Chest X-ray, AP view. Patient: 58 years old, sex F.
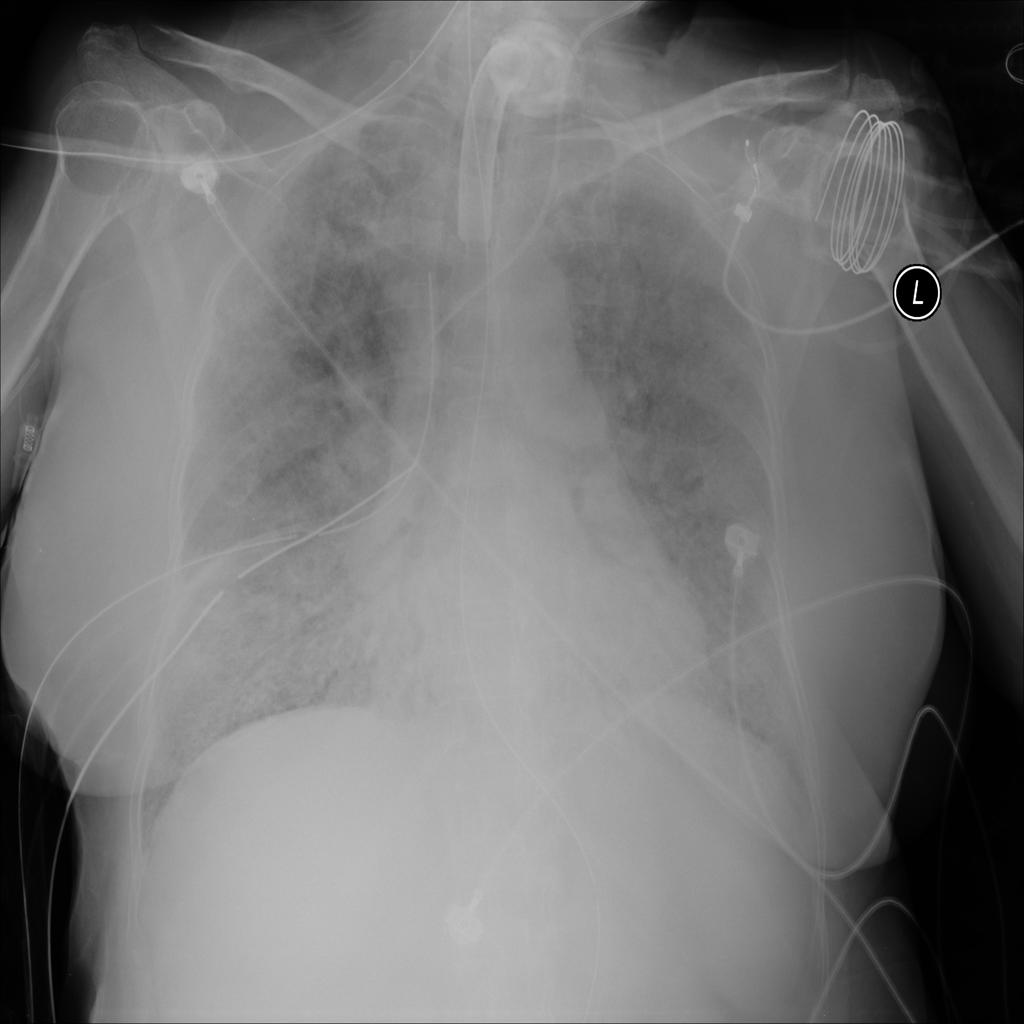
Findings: No Finding